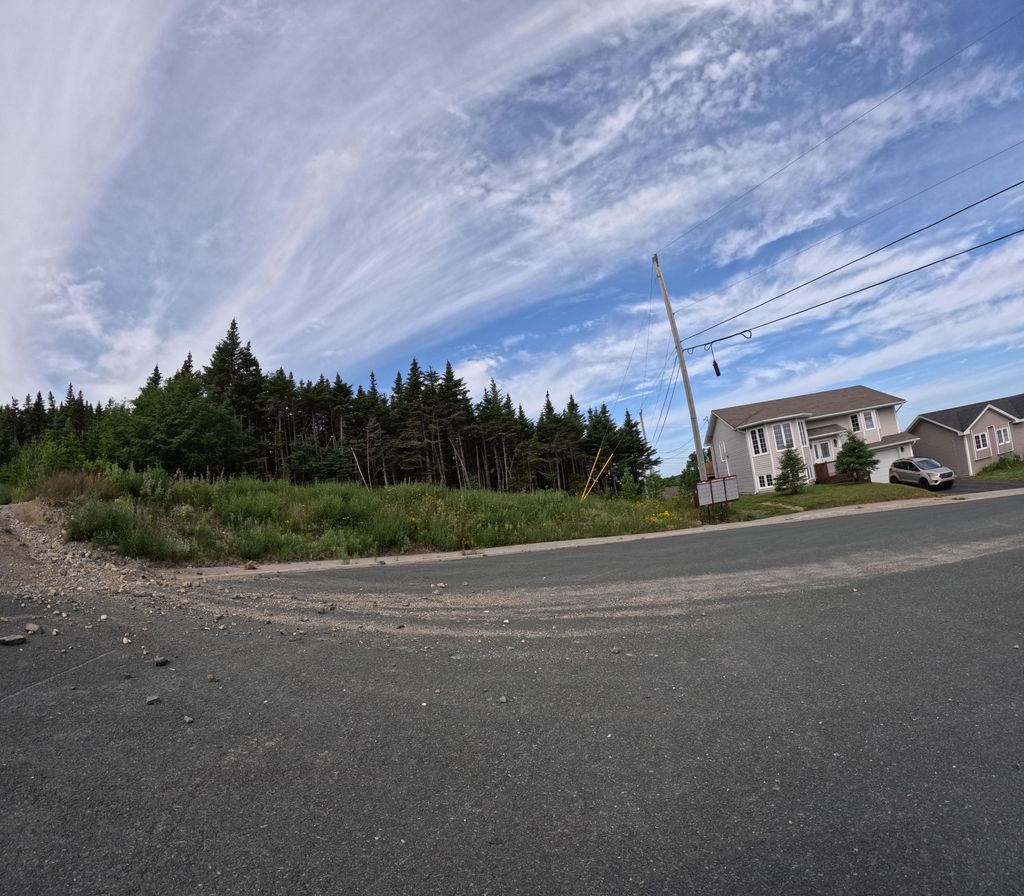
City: st_johns